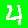
Digit: 4